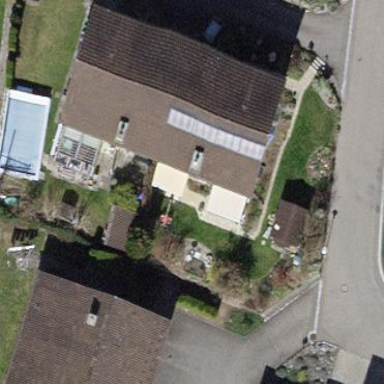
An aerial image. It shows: Semidetached house with gabled roof.